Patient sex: M
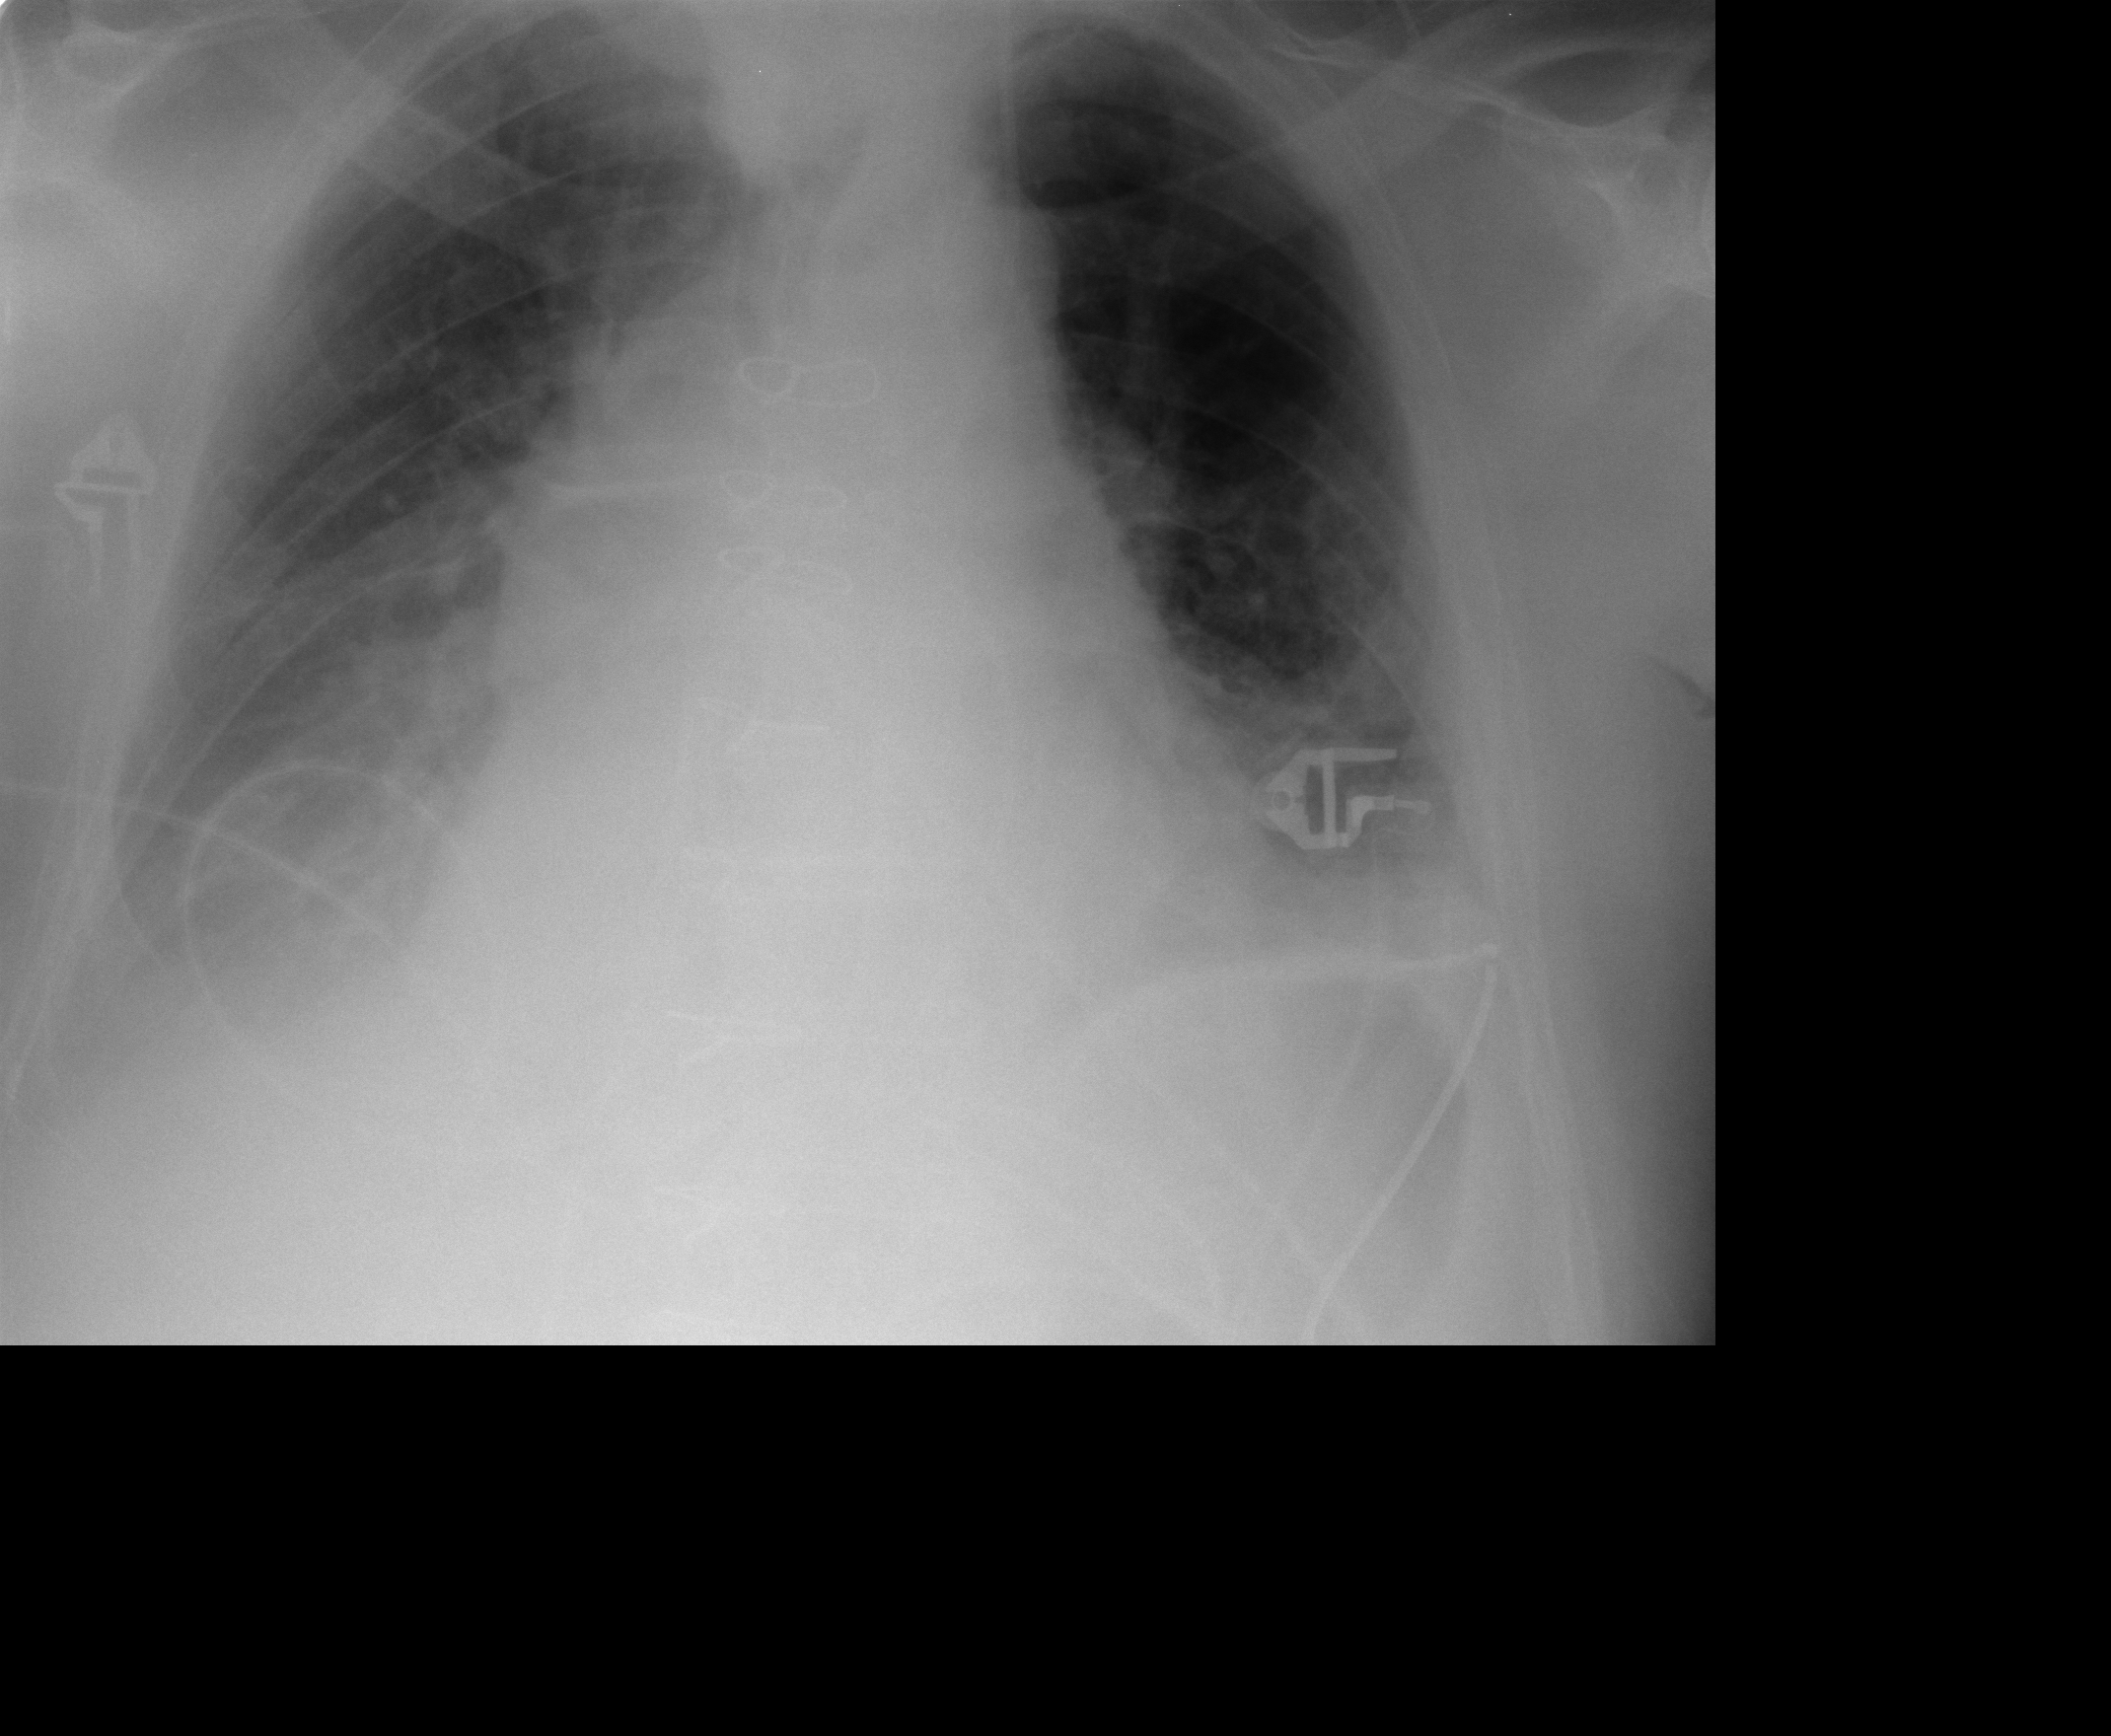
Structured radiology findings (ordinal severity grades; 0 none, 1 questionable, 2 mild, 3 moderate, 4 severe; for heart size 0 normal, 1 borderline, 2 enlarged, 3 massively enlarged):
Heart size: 2
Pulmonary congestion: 2
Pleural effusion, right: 3
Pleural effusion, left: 2
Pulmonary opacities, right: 0
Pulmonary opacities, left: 0
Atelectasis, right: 3
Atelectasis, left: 3